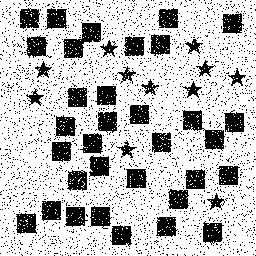
Squares: 33
Triangles: 0
Stars: 11
Total shapes: 44